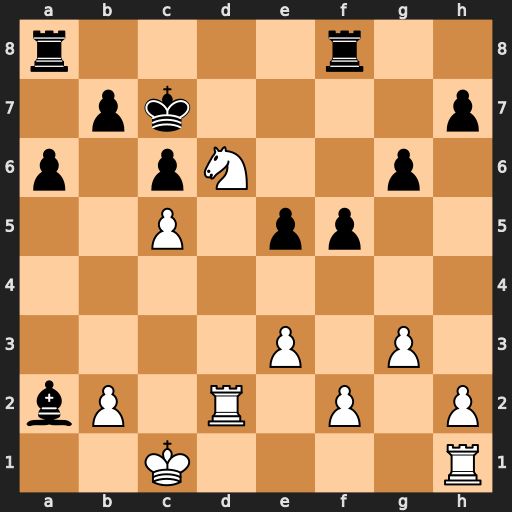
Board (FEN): r4r2/1pk4p/p1pN2p1/2P1pp2/8/4P1P1/bP1R1P1P/2K4R
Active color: w
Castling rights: -
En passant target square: -
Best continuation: b3 Bxb3 Rb2 b5 Rxb3